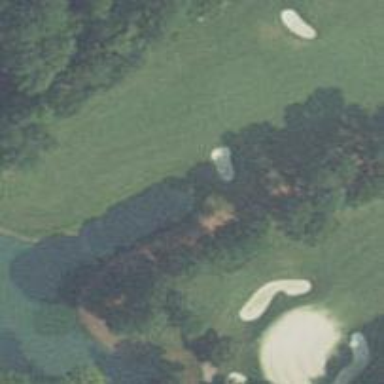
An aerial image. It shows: Golf hole.